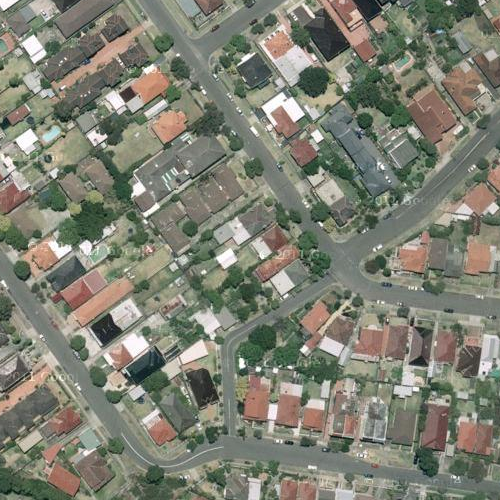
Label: sydney